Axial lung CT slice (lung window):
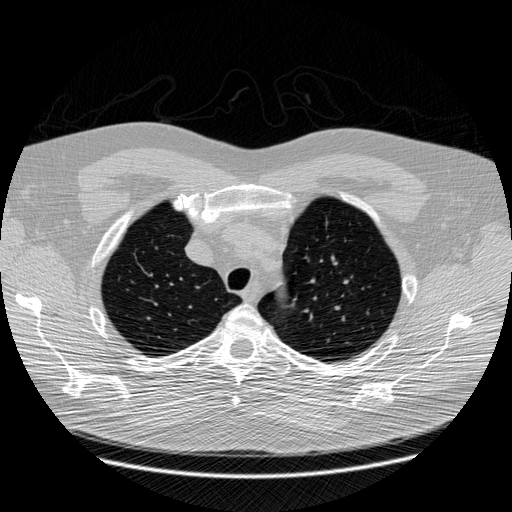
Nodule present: no